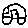
Label: car